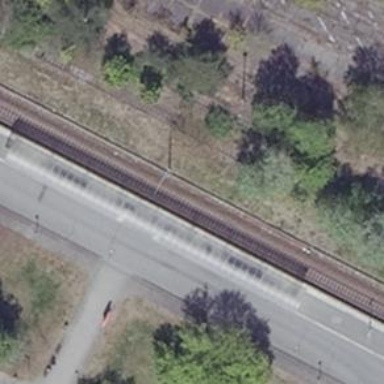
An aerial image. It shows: Close-up of railway platform edge.